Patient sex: F
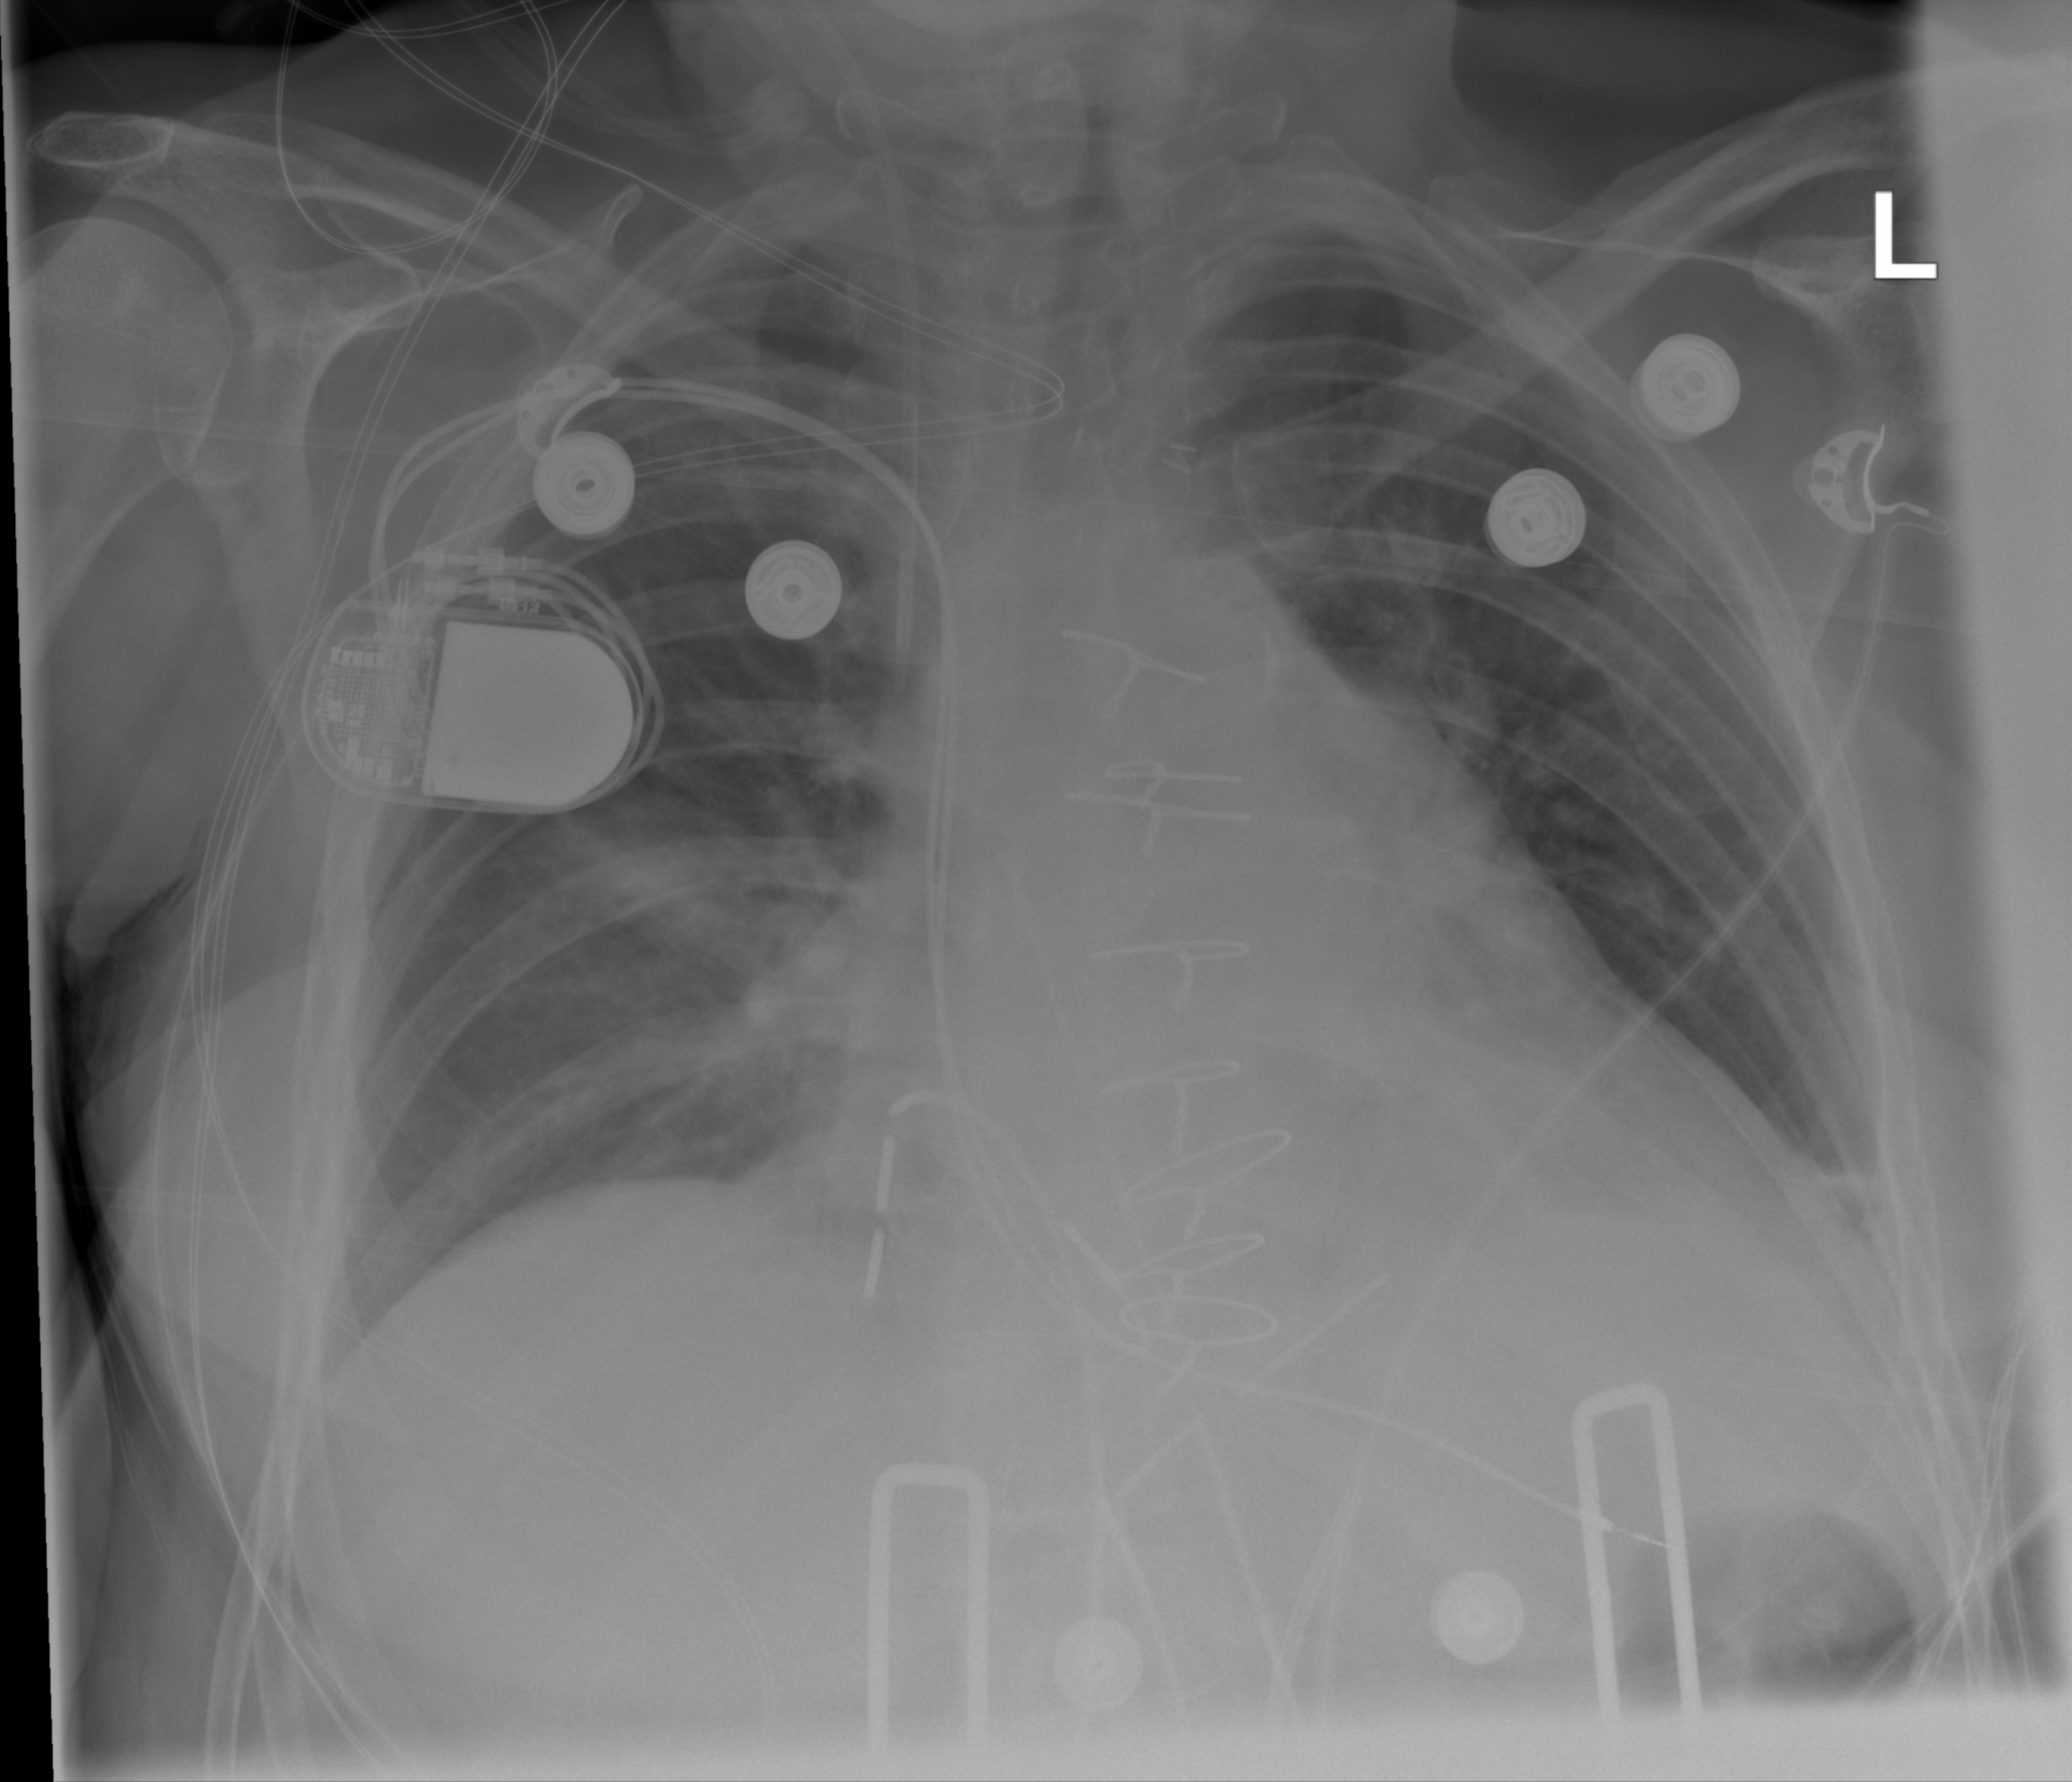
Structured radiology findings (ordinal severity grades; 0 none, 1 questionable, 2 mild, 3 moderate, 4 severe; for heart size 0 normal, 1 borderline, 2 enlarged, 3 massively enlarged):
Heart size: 2
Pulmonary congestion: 0
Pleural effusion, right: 0
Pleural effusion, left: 1
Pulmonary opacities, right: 2
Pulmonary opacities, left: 0
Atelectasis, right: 2
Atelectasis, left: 2